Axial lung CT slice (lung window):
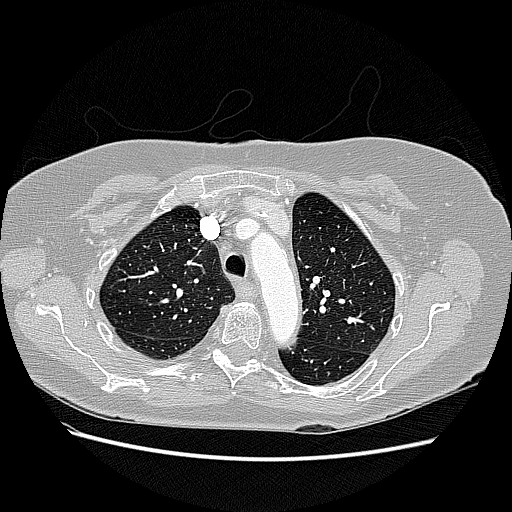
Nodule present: no